Question: I'm using jQuery UI draggable and I couldn't find any option for handler for moving object. There is only one option that is for placeholder but it is not working for the moving object. It can be with drag event, but I'm looking for a more powerful way. Is there another way to do it?
An example screenshot from Google Music: (Windows don't show the cursor in print screen, so I had to sketch)

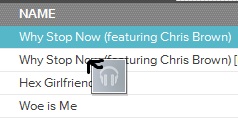
Answer: You can use the 'helper' option to change the <URL>:
> Provide feedback to users as they drag an object in the form of a helper. The helper option accepts the values 'original' (the draggable object moves with the cursor), 'clone' (a duplicate of the draggable moves with the cursor), or (that element is shown near the cursor during drag). Control the helper's transparency with the opacity option.